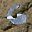
Label: 6